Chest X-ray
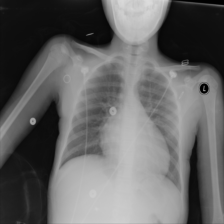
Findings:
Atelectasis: negative
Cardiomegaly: positive
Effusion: negative
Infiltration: negative
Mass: negative
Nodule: negative
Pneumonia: negative
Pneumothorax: negative
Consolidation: negative
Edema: negative
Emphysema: negative
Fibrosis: negative
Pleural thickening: negative
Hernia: negative